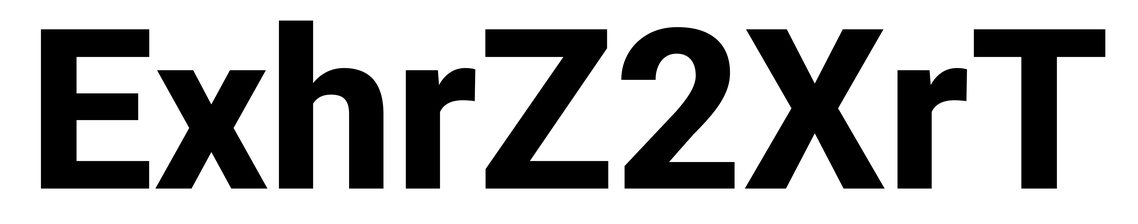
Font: Roboto_ExtraBold